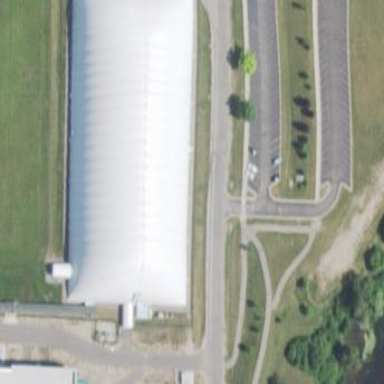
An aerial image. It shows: Sports centre building.